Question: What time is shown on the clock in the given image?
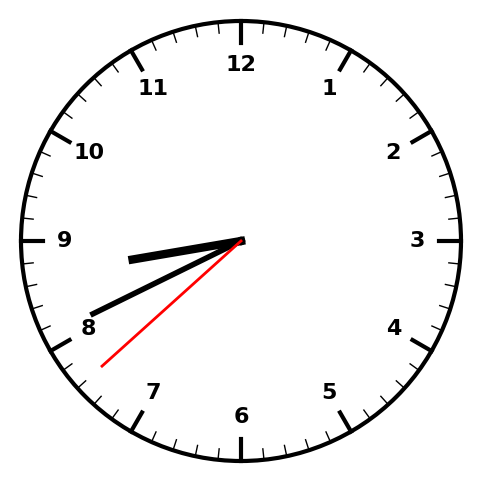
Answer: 08:40:38